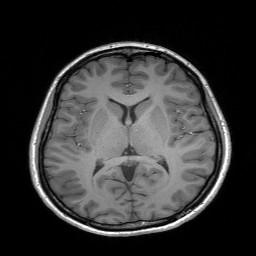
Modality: T1w
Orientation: coronal